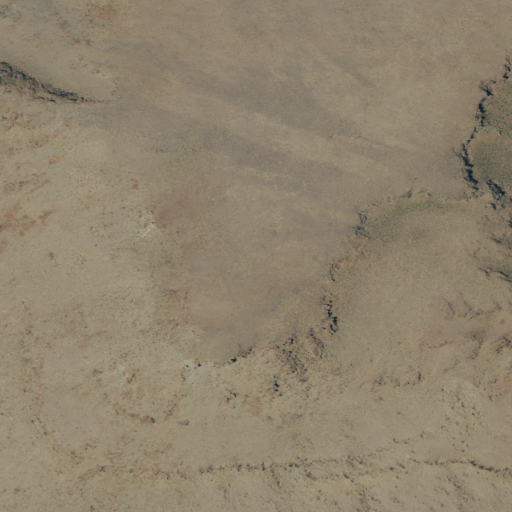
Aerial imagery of mountain in Oregon named Blue Mountain containing only grassland